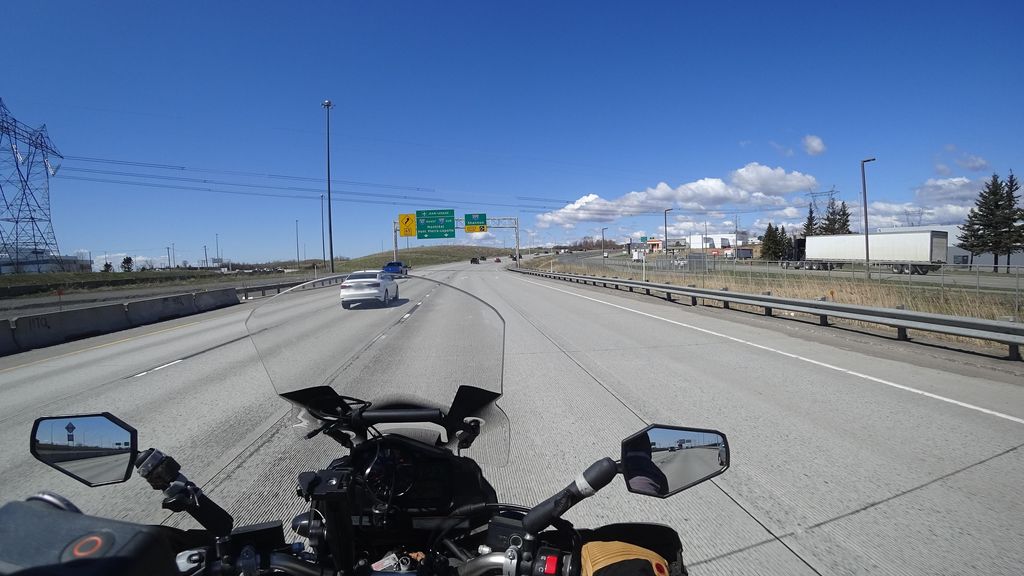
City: quebec_city